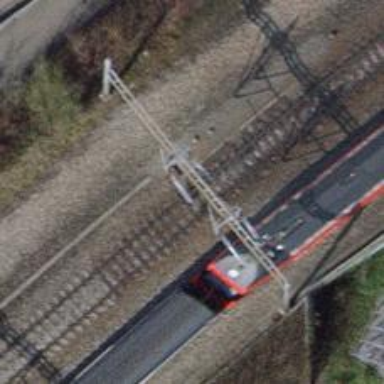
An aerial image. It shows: Railway switch.